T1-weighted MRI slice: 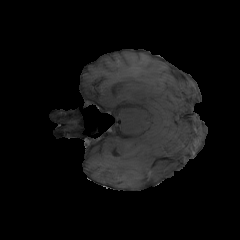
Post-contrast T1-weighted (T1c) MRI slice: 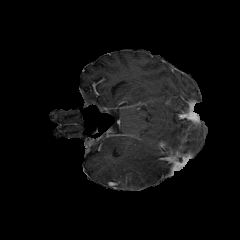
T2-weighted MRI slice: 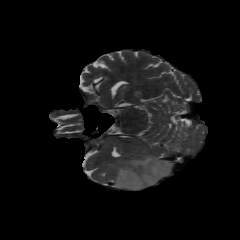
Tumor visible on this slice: yes